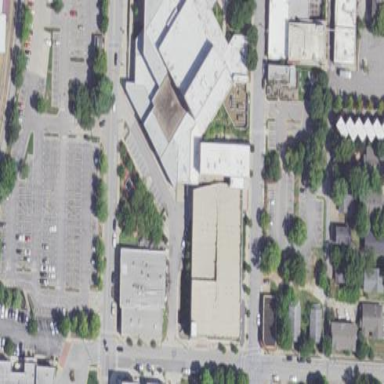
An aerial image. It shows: Retail building that houses theatre.